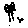
Label: tree